Field crop: maize
Growth stage: 1
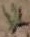
Species: atriplex